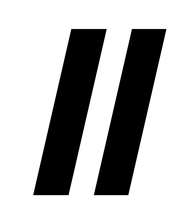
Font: InstrumentSans-Italic_Bold_Italic